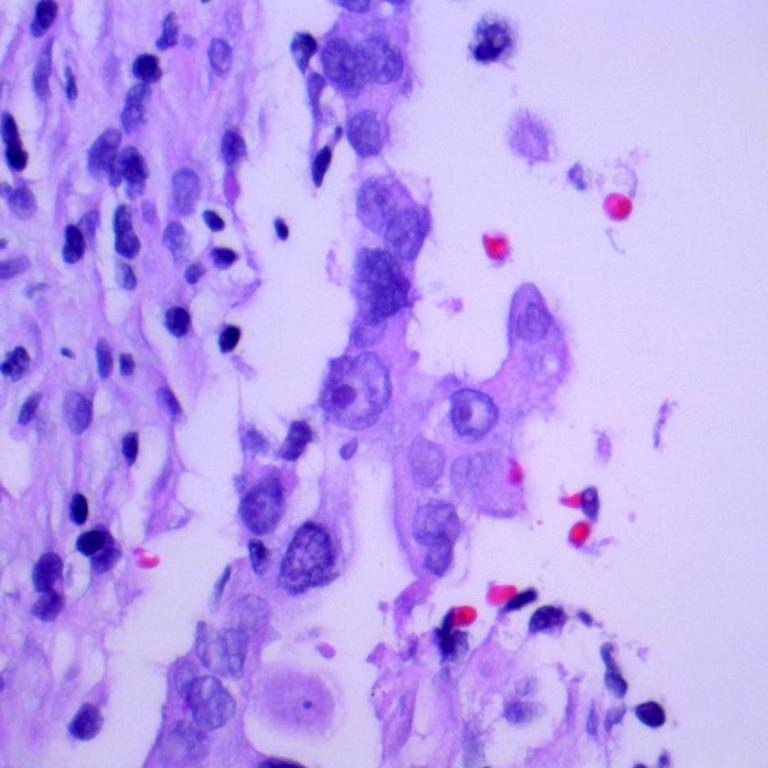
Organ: lung
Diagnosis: adenocarcinomas